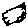
Label: cloud